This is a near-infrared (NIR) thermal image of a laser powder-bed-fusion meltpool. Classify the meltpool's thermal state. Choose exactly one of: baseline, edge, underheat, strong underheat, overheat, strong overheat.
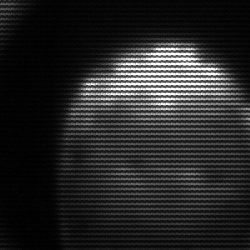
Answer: edge